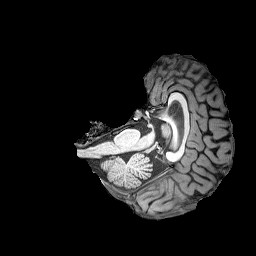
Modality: T1w
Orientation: axial
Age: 54
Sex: female
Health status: healthy